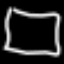
Label: square